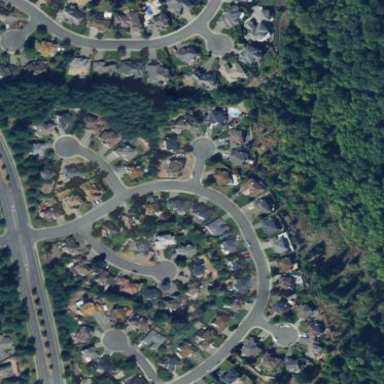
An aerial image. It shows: Neighbourhood with single-family residential houses.